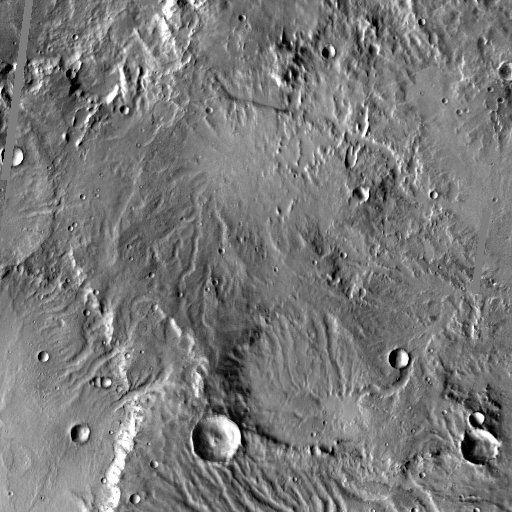
Crater classes present: Background, Other, Buried, Secondary